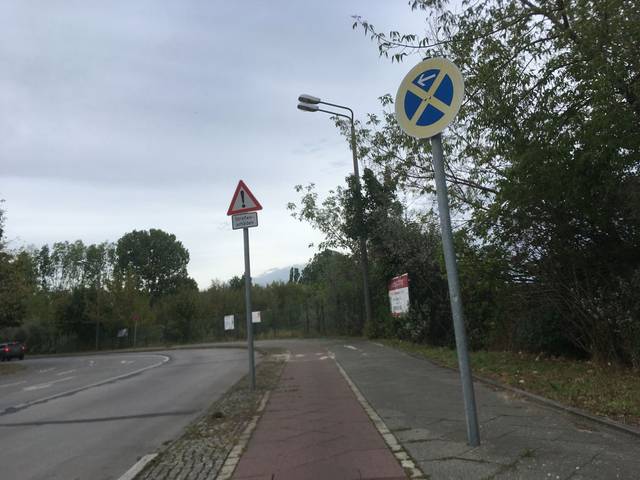
Region: Germany
Coordinates: 52.567, 13.477